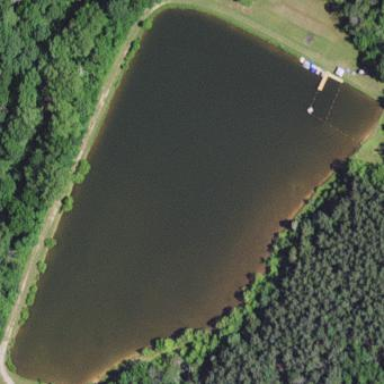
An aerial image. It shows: Peaceful pond surrounded by nature.